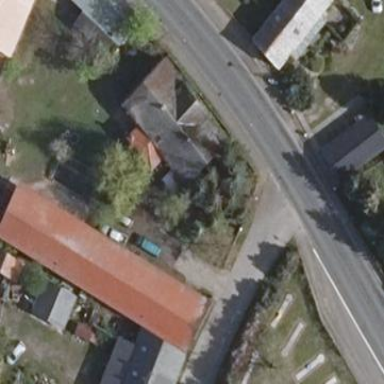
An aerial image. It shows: House with flat roof. It consists of multiple building parts.